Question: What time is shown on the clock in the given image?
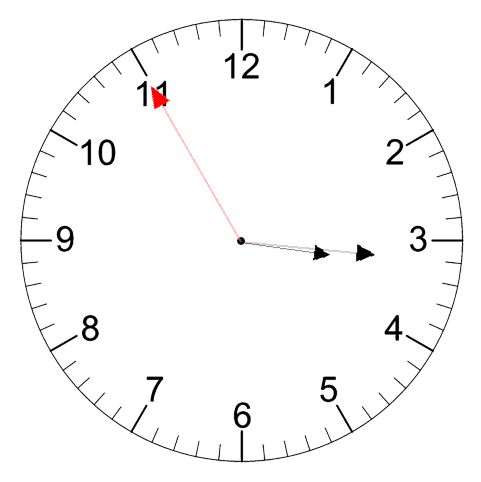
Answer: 03:15:55